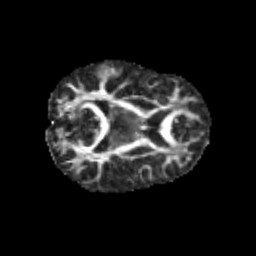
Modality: FA
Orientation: axial
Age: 10
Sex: female
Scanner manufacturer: siemens
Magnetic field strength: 3 T
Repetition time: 3.8 s
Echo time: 0.07 s